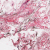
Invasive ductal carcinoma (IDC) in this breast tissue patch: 0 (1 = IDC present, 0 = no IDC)